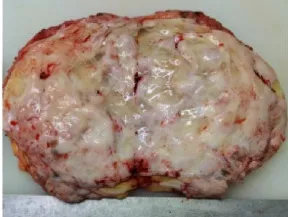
Gross manifestations of tumor resection.
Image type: medical_photograph (other_medical_photograph)